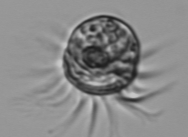
Label: Leegaardiella_ovalis